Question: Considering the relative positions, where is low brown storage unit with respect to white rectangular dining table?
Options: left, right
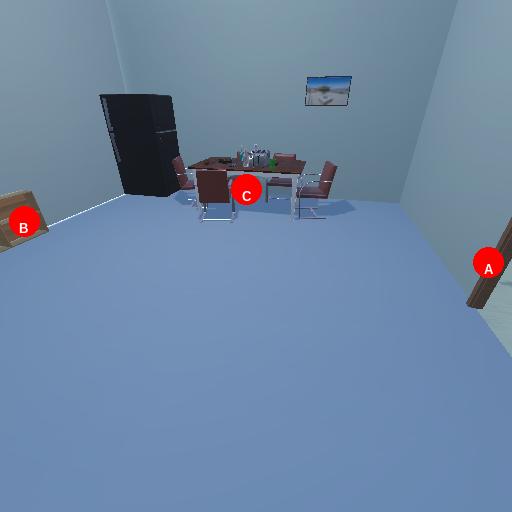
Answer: left